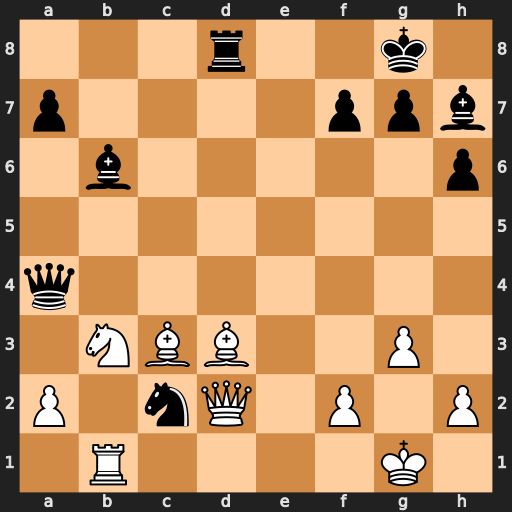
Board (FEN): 3r2k1/p4ppb/1b5p/8/q7/1NBB2P1/P1nQ1P1P/1R4K1
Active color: w
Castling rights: -
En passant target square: -
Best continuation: Bxh7+ Kxh7 Qxc2+